Interaction volume radius: 5 \u00c5
Interaction volume height: 30 \u00c5
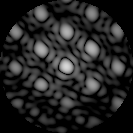
Disorder parameter: 0.2003